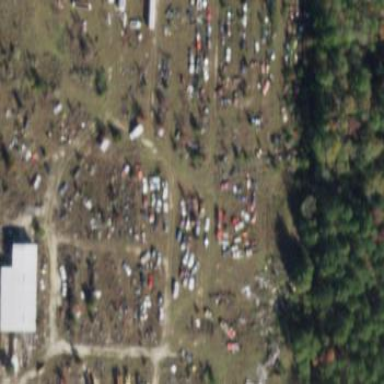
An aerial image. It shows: Industrial area designated as scrap yard.